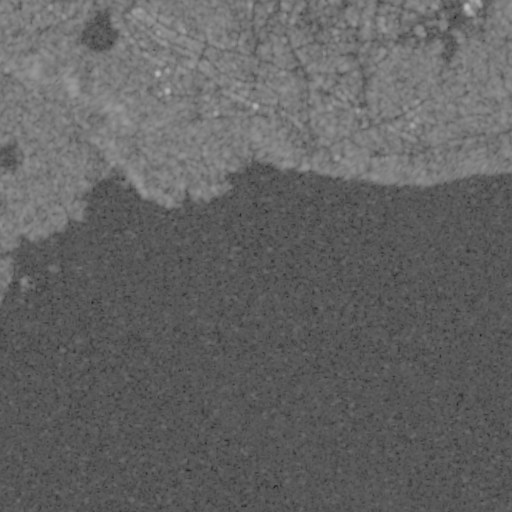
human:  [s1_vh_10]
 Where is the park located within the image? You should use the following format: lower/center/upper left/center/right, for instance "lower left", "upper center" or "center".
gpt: The park is located in the upper center of the image.
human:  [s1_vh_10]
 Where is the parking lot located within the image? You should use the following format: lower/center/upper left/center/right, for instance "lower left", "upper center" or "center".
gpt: The parking lot is located in the upper right of the image.
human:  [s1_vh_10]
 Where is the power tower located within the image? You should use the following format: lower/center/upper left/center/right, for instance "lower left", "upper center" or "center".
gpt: The power tower is located in the upper left of the image.
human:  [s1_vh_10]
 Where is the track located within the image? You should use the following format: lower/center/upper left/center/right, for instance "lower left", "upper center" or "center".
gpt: The track is located in the upper right of the image.
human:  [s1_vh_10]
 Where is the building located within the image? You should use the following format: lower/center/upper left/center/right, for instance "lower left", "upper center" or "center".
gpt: The building is located in the upper of the image.
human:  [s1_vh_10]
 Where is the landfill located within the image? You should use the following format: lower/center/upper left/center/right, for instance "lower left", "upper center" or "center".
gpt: There is no landfill in the image.

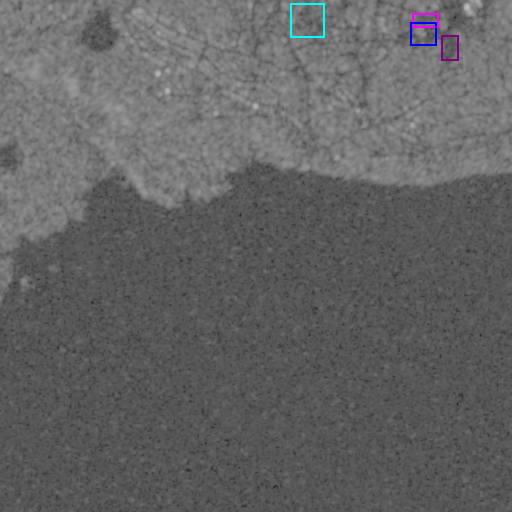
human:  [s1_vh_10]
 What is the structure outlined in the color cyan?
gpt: The structure outlined in cyan is a park.
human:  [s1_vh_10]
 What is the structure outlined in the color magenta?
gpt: The structure outlined in magenta is a parking lot.
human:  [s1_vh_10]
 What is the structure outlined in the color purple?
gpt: The structure outlined in purple is a track.
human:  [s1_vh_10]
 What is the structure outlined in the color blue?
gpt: The structure outlined in blue is a building.
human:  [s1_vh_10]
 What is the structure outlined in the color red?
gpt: There is no red outline.